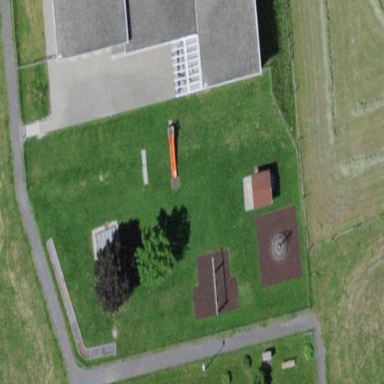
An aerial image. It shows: Playground area for leisure activities on the land.